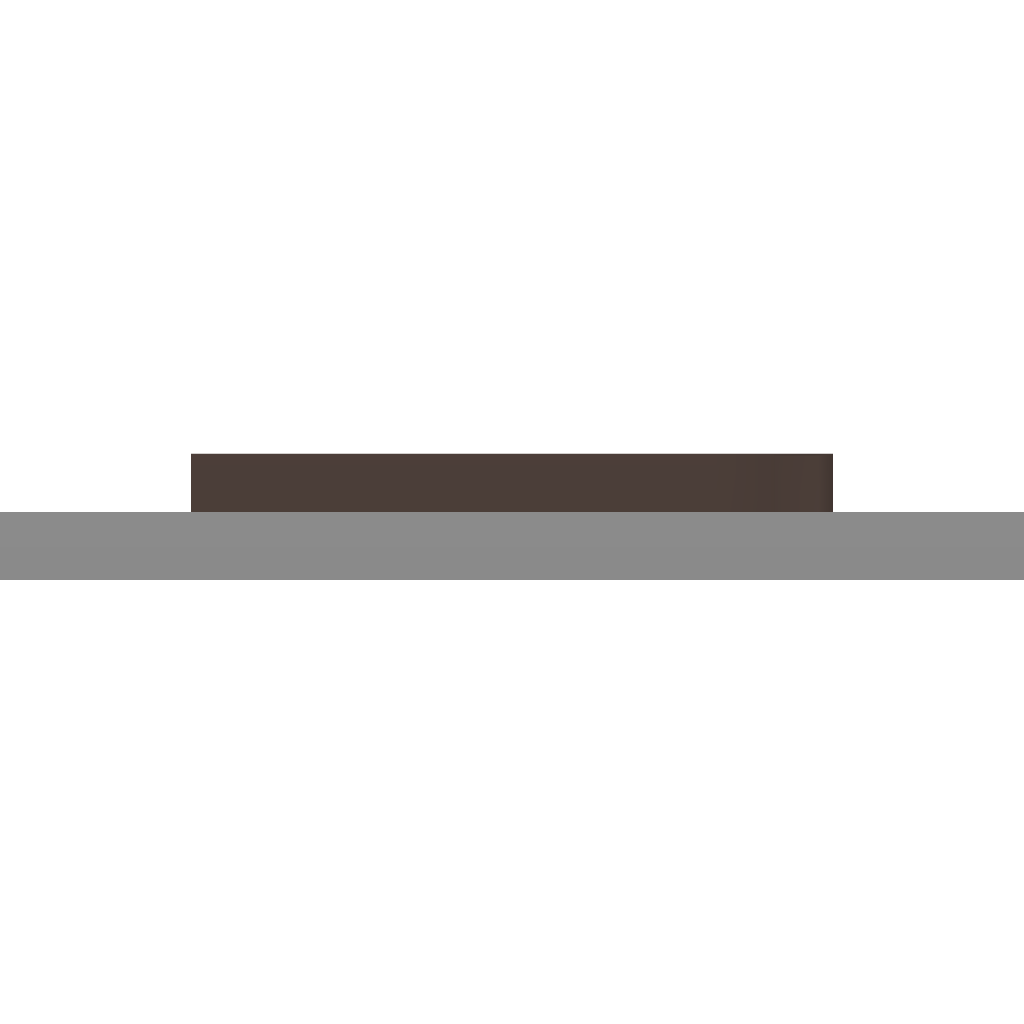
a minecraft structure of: Sending in the Troops